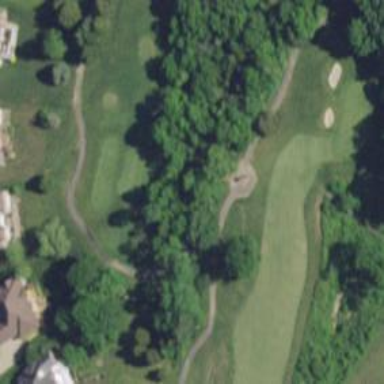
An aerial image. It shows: Path for both roads and golfers.